Question: All of sudden my application is not breaking on the break point. I have tried the solutions given in <URL> but of no use.
PS: However, it is breaking on the default.aspx

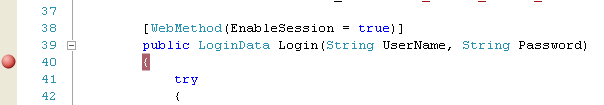
Answer: Thanks for everyone.
One of my senior developer had solved the issue. The problem was, invalid port number.
- 'Use dynamic ports''True''False'
Since the port was set as dynamic, it was changing dynamically & the flex application was referring the different port fetching data from there.